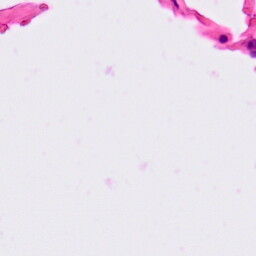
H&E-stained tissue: Lung